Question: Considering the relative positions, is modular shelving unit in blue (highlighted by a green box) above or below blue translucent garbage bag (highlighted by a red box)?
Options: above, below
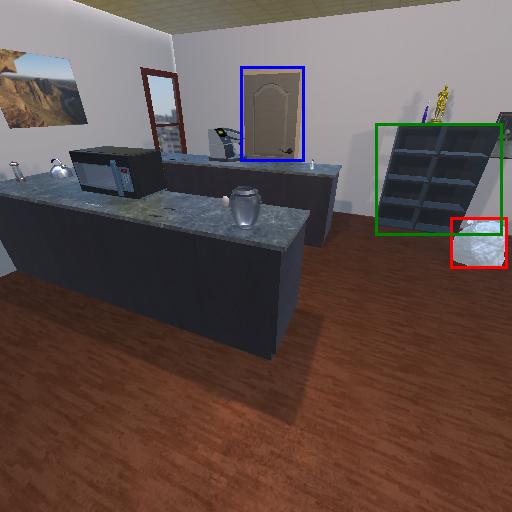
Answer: above